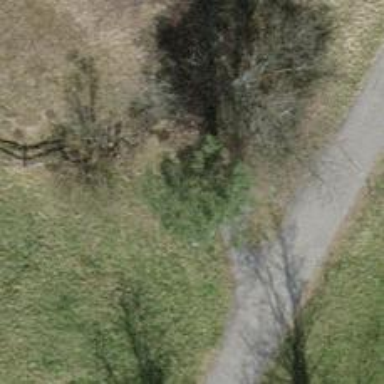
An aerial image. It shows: Evergreen needle-leaved tree in agricultural setting.